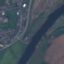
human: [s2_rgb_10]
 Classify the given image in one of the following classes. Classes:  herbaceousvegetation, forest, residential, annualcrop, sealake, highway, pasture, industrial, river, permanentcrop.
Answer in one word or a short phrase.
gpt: River